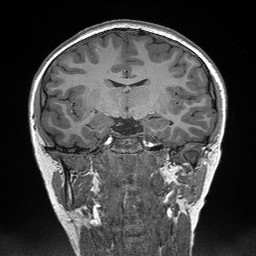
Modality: T1w
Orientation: sagittal
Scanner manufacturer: siemens
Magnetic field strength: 3 T
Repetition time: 2.3 s
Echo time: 0.00298 s